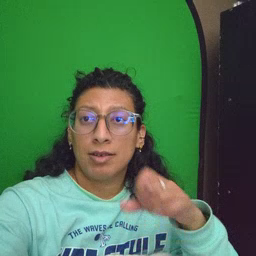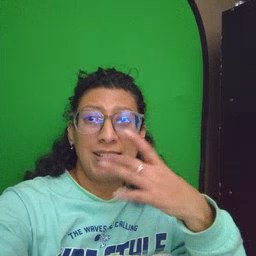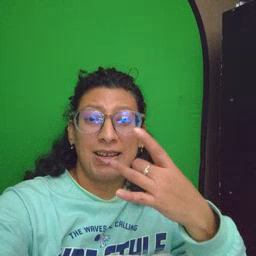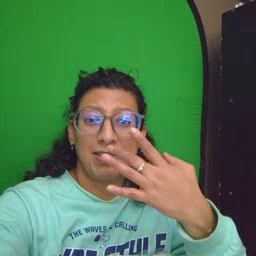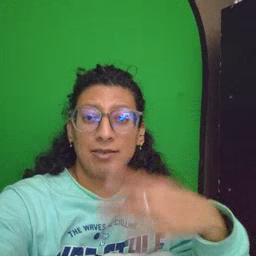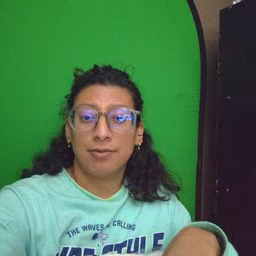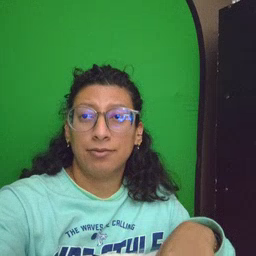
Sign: snack